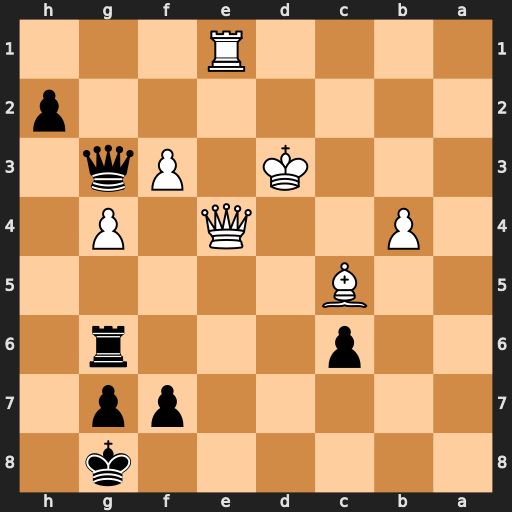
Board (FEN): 6k1/5pp1/2p3r1/2B5/1P2Q1P1/3K1Pq1/7p/4R3
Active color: b
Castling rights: -
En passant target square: -
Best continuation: Re6 Ra1 Rxe4